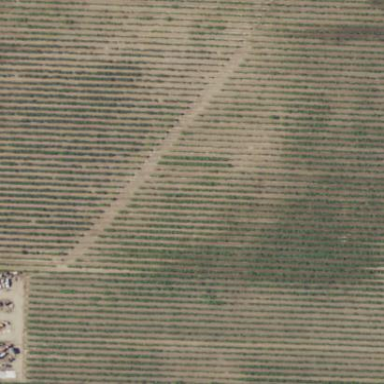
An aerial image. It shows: Beautiful vineyard in the countryside.